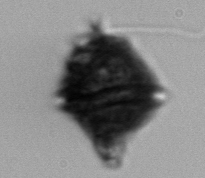
Label: Gonyaulax